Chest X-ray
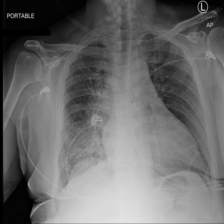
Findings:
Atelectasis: negative
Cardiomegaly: negative
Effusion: negative
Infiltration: negative
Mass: negative
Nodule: negative
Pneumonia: negative
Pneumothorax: negative
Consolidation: negative
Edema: negative
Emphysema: negative
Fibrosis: negative
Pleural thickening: negative
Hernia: negative